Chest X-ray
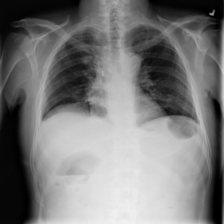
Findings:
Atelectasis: negative
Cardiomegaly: negative
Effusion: negative
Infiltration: positive
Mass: negative
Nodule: negative
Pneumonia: negative
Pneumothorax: negative
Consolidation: negative
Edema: negative
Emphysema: negative
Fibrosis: negative
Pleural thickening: negative
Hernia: negative